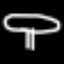
Label: mushroom